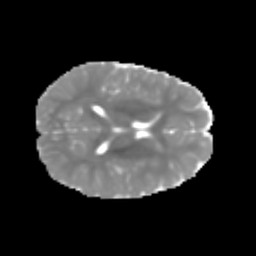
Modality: MD
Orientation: axial
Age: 6
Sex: male
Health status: healthy